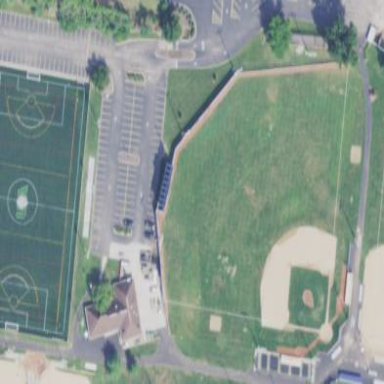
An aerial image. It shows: Baseball pitch for leisure and sports activities.